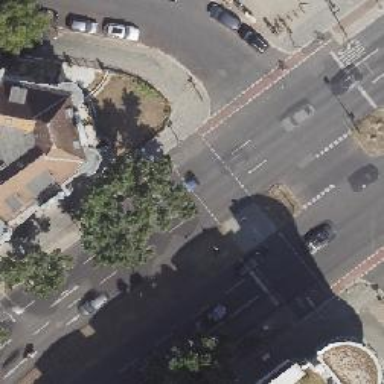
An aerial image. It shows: Footway that serves as traffic island.